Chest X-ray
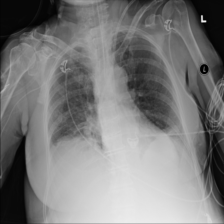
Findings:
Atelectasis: positive
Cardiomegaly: negative
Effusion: positive
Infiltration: negative
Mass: negative
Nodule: negative
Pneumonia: negative
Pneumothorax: negative
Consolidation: negative
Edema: negative
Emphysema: negative
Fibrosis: negative
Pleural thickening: negative
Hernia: negative